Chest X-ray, PA view. Patient: 40 years old, sex F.
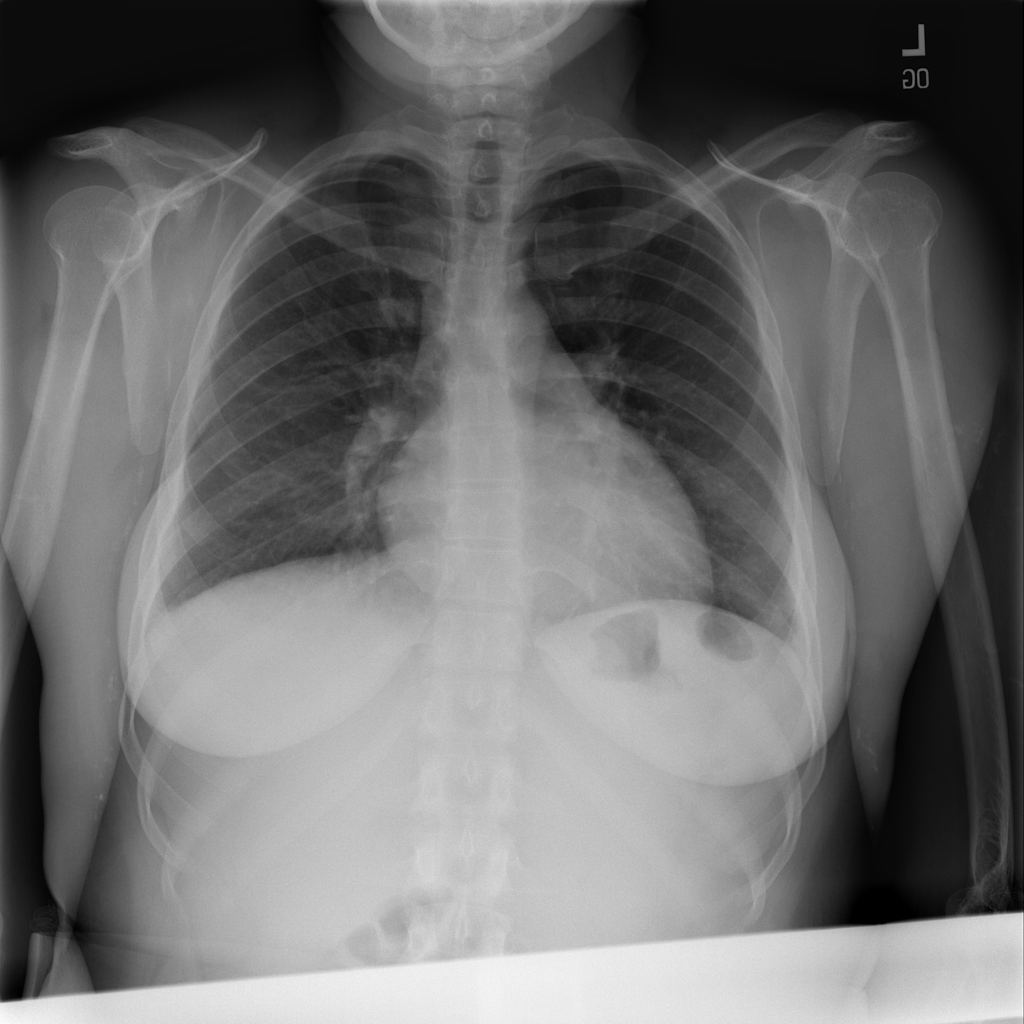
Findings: Cardiomegaly, Effusion